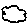
Label: cloud